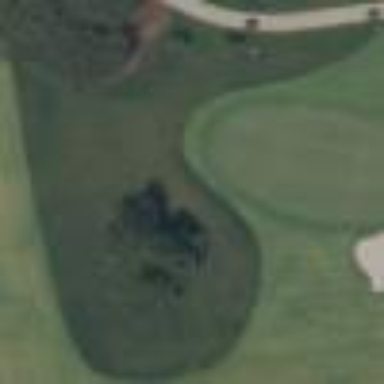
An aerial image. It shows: Golf rough area.